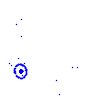
Particle: pion